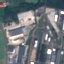
Land use / land cover: Industrial